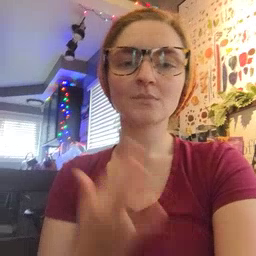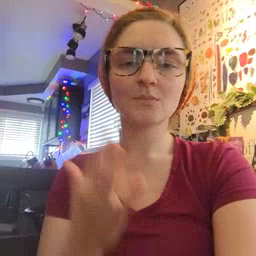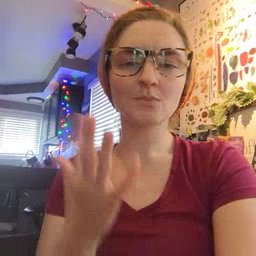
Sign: wait